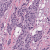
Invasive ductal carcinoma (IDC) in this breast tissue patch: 1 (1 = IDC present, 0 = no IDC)